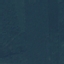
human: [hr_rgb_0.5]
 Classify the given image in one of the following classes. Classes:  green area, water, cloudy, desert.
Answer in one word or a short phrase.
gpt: green area